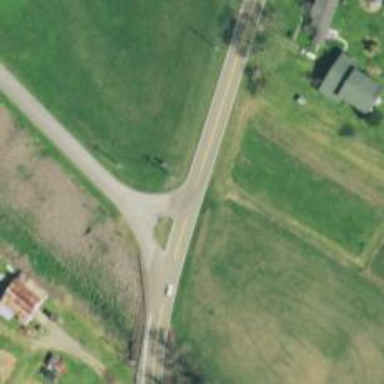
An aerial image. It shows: Primary highway.